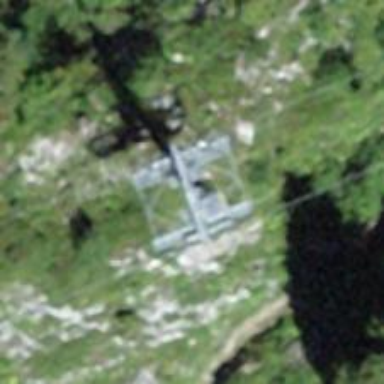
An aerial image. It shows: Pylon used for aerialway.